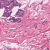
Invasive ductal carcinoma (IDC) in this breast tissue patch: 0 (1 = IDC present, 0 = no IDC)